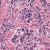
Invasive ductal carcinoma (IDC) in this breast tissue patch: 1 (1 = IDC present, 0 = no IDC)